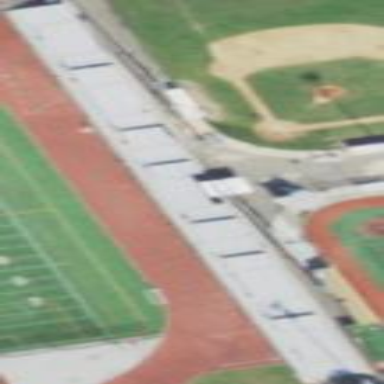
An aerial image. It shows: Building with bleachers on leisure land.